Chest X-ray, AP view. Patient: 48 years old, sex M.
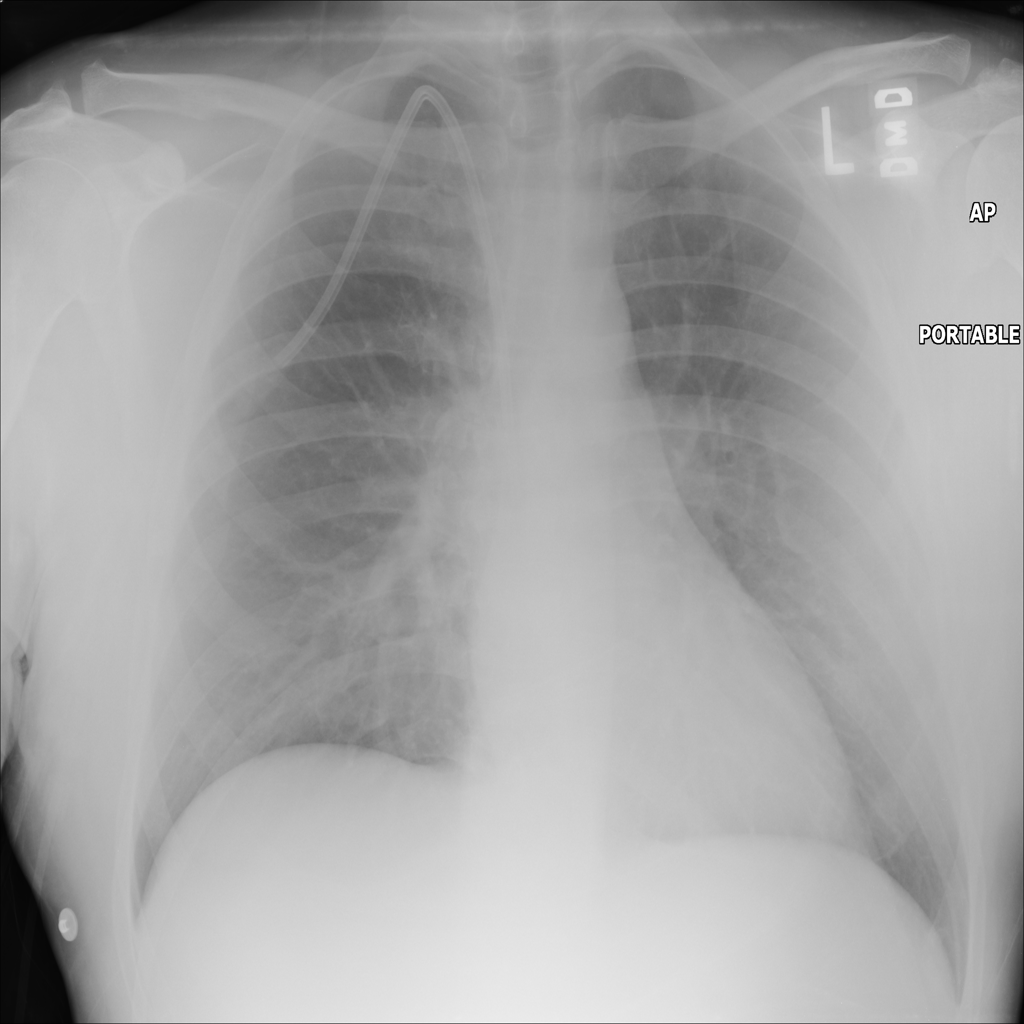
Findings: No Finding